Question: I have this project structure:

What I can to write in '@ContextConfiguration(locations = { "what I must write here?" })'
for success import?
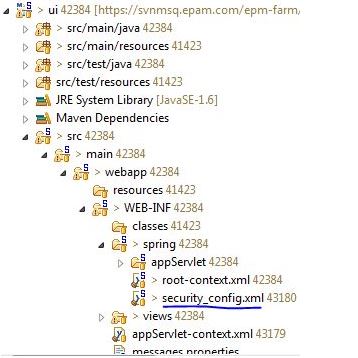
Answer: '''
@ContextConfiguration("file:src/main/webapp/WEB-INF/spring/spring_config.xml")
'''
See <URL>
You can also move files to the folder:
> you could store your Spring configuration files in the classpath (e.g., src/main/resources) and then reference them via the classpath.
'''
@ContextConfiguration("classpath:/WEB-INF/spring/spring_config.xml")
'''